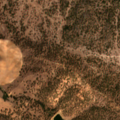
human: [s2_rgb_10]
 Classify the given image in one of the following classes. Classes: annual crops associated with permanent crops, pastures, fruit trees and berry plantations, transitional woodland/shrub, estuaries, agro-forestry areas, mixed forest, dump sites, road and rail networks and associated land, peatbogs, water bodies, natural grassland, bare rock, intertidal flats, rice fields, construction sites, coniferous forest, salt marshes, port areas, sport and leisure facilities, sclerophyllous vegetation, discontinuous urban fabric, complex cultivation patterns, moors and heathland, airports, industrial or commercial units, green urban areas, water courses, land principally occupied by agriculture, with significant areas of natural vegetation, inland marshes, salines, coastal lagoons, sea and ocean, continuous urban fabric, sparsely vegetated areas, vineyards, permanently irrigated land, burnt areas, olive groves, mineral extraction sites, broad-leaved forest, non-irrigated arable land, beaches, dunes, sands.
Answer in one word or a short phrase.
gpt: non-irrigated arable land, agro-forestry areas, broad-leaved forest